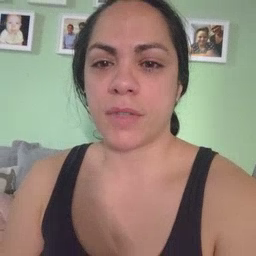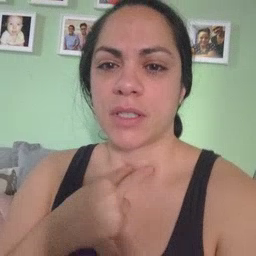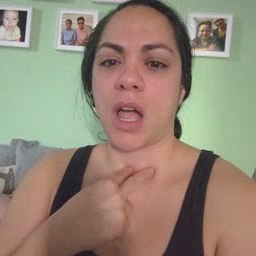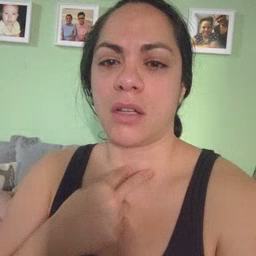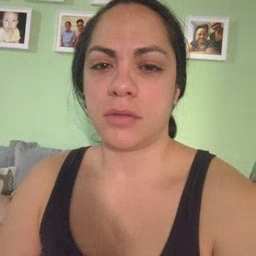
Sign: stuck